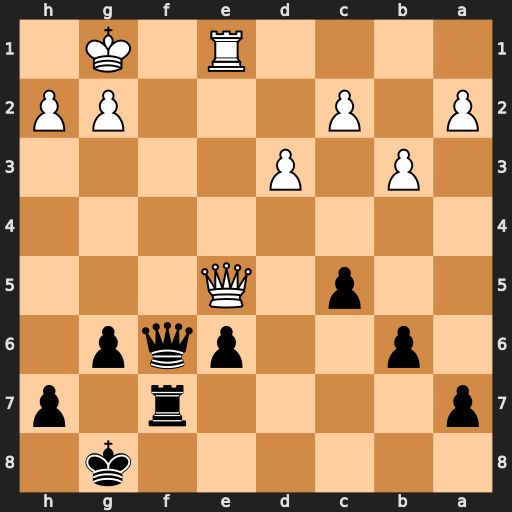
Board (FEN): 6k1/p4r1p/1p2pqp1/2p1Q3/8/1P1P4/P1P3PP/4R1K1
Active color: b
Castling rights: -
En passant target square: -
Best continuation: Qf2+ Kh1 Qf1+ Rxf1 Rxf1#